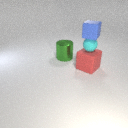
large red rubber cube below small cyan rubber sphere